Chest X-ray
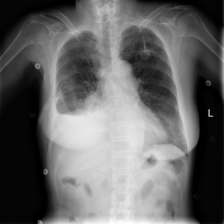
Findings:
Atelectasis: negative
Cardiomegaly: negative
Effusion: positive
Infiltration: negative
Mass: negative
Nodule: negative
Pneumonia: negative
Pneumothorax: negative
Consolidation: negative
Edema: negative
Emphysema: negative
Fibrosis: negative
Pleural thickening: negative
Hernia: negative